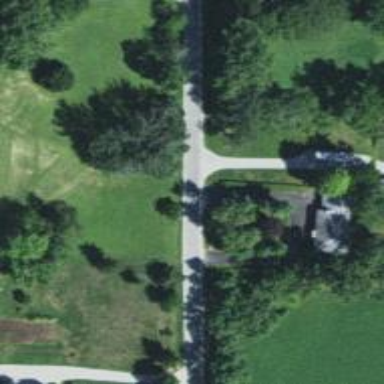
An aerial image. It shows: Residential road.